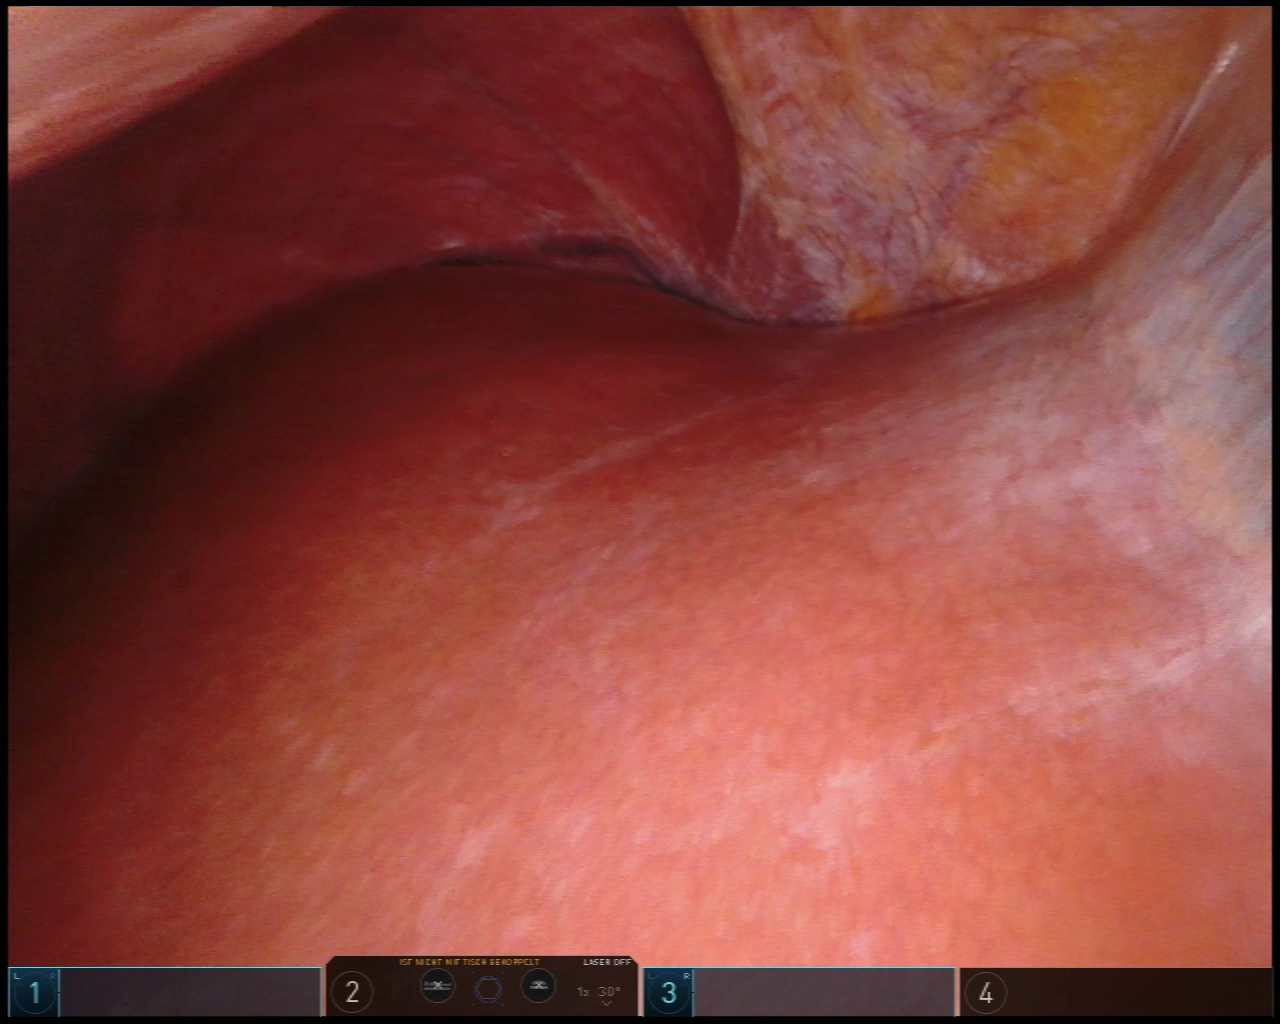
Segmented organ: liver
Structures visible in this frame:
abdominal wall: yes
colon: no
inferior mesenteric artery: no
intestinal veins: no
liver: yes
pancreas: no
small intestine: no
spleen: no
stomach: no
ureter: no
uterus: no
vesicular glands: no